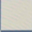
Piece: xx